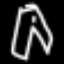
Label: pants